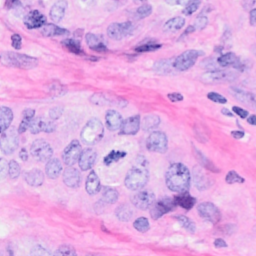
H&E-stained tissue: Breast